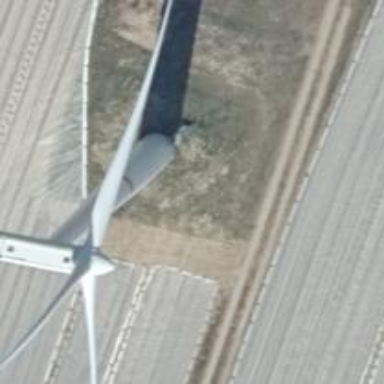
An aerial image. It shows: Wind turbine generator made by Vestas. The generator utilizes wind as its power source and belongs to the horizontal axis type.